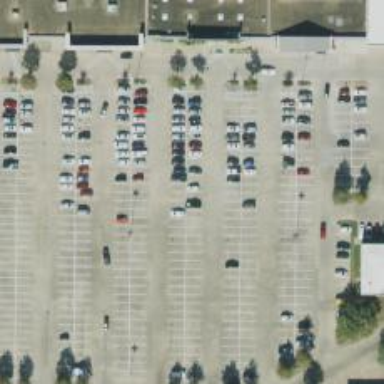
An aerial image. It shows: Parking space is available.